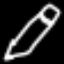
Label: pencil